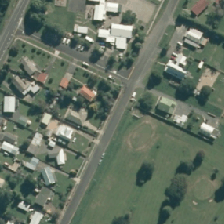
Land cover: urban_build_up